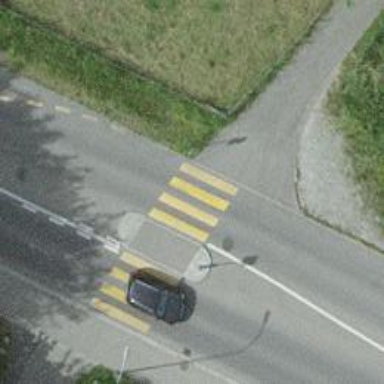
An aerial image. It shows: Kerb barrier.